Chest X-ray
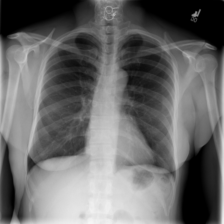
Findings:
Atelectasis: negative
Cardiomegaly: negative
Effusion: negative
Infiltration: negative
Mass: negative
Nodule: negative
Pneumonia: negative
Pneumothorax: negative
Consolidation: negative
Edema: negative
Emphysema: negative
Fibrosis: negative
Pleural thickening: negative
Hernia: negative